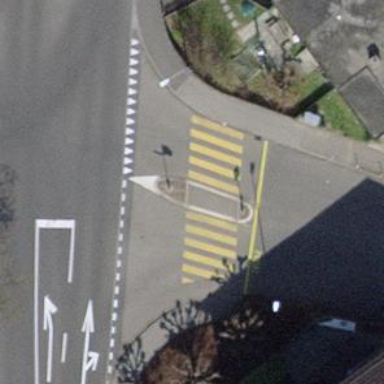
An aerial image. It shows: Kerb barrier.